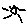
Label: sun